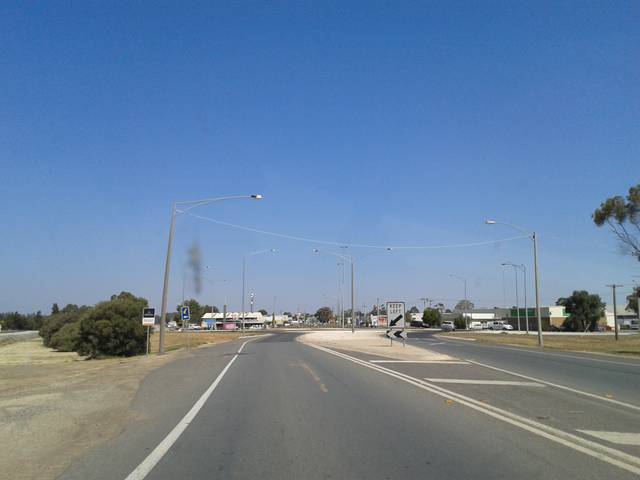
Region: Australia
Coordinates: -35.326, 143.553